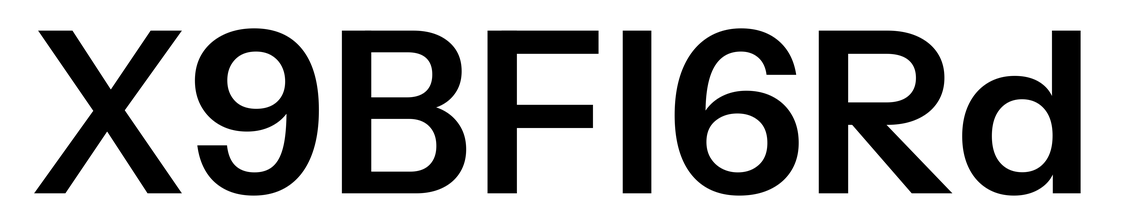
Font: InstrumentSans_SemiBold